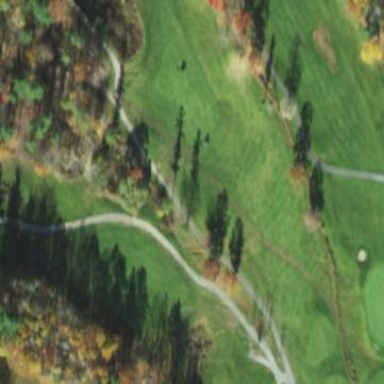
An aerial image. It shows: Golf fairway surrounded by grass.